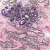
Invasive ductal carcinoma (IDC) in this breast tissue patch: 0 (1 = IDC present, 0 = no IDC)